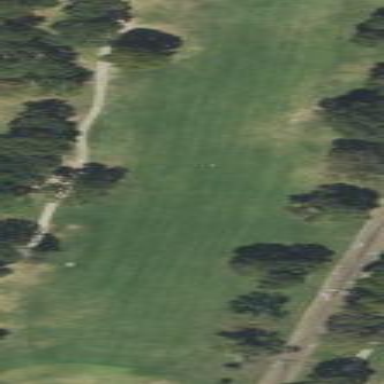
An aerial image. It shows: Grassy area designated as golf fairway.